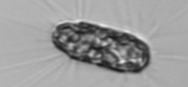
Label: Corethron_hystrix